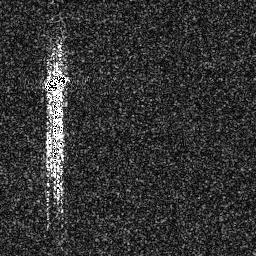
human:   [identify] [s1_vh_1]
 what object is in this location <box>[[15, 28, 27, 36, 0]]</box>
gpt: <ref>1 medium ship at the left</ref>